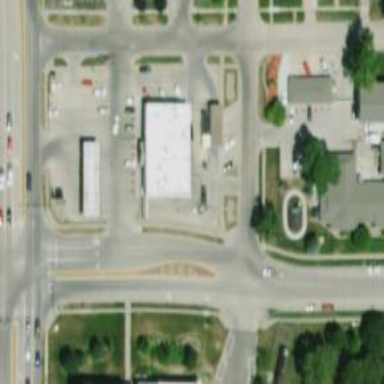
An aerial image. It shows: Convenience shop.